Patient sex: M
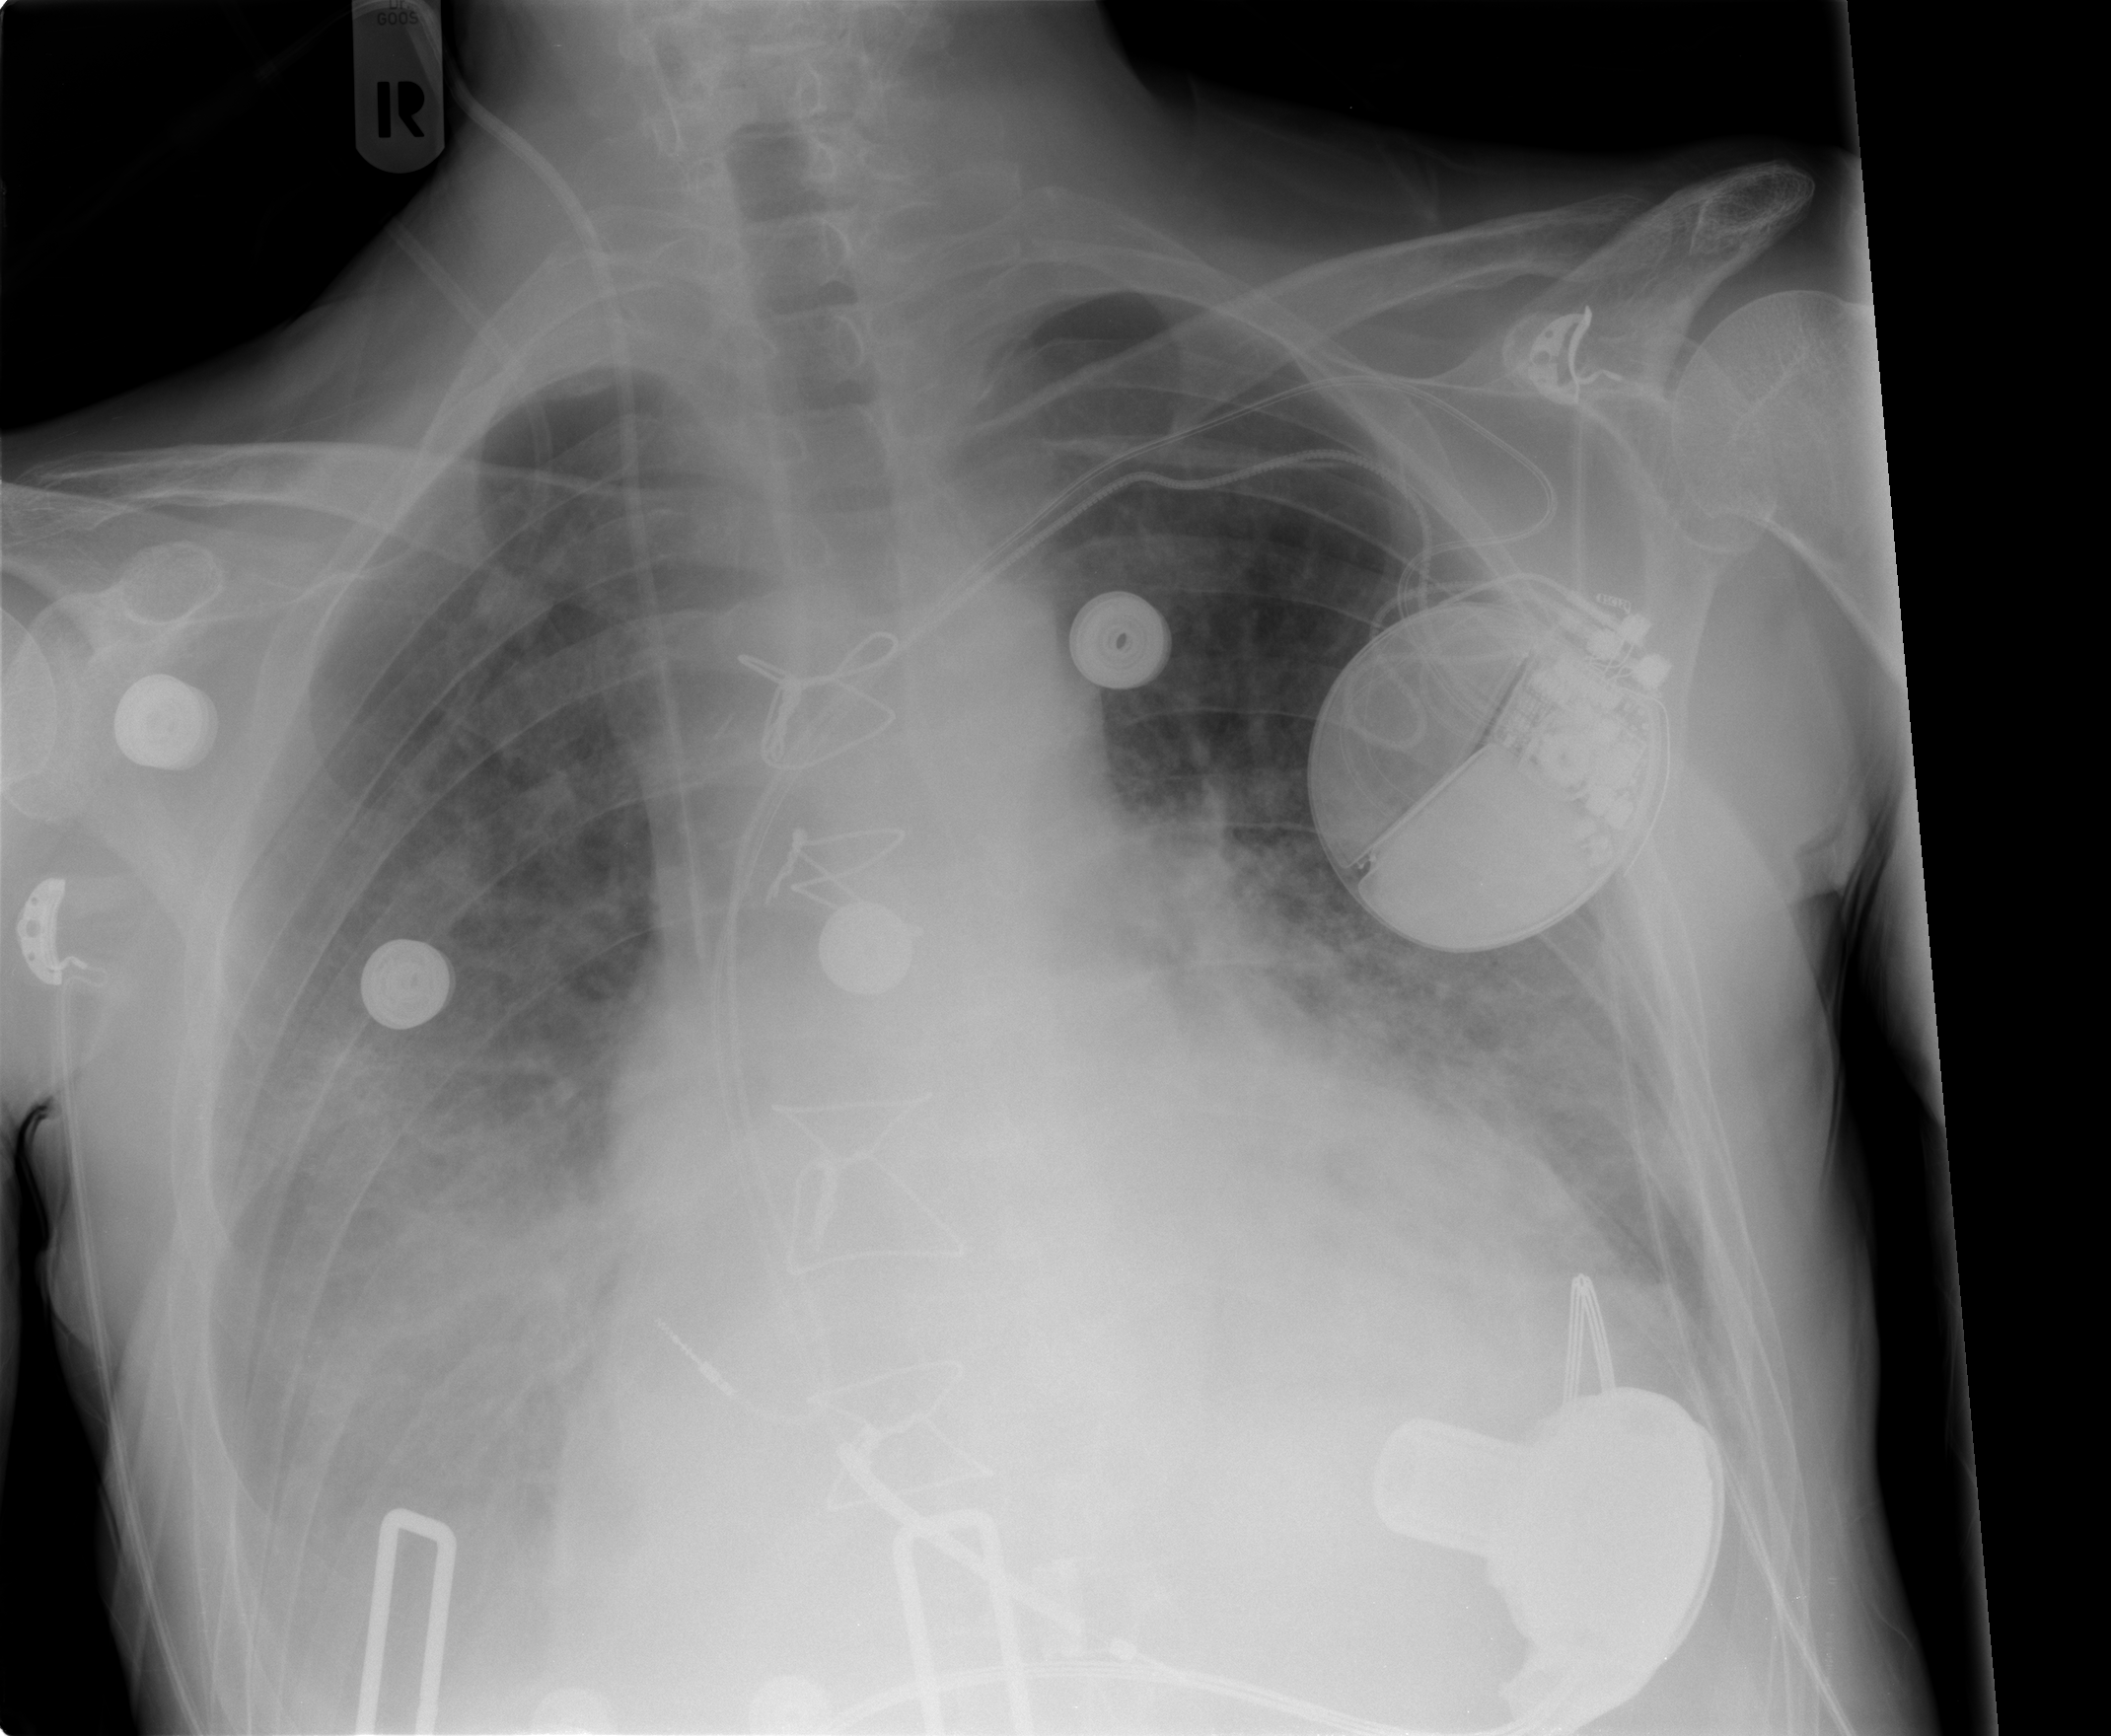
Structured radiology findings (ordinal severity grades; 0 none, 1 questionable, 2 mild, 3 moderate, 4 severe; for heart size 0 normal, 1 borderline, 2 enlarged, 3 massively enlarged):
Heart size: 2
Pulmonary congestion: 2
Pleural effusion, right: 2
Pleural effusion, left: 2
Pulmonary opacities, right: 2
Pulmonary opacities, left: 2
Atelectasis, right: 2
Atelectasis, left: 2